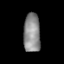
Tissue: lung
Cell type: T cells
Senescence score: 0.1857
Nuclear area (px): 633
Mean DAPI intensity: 141.477